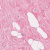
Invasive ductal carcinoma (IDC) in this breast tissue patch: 0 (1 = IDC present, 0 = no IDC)